Aerial crown-view tile of a tropical tree (Barro Colorado Island, Panama), acquired 20250317:
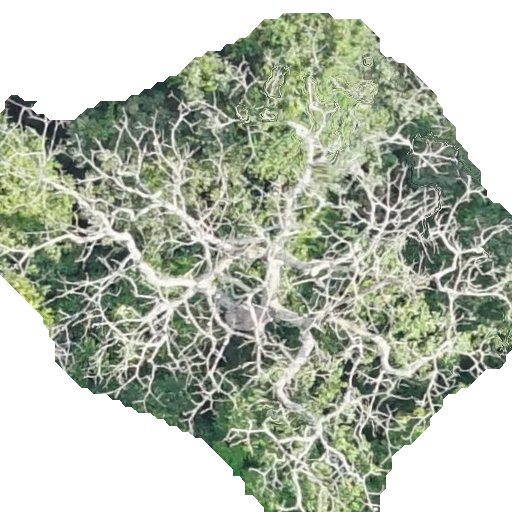
Species: Pseudobombax septenatum
GBIF accepted scientific name: Pseudobombax septenatum
Crown area: 275.024 m²